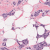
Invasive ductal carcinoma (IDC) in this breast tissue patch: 1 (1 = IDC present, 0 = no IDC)